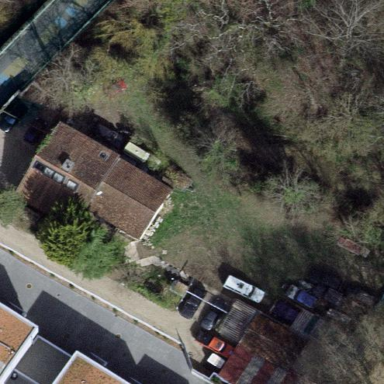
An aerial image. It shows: Garden enclosed by fence.